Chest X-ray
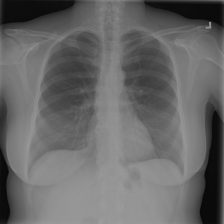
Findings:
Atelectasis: negative
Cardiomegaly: negative
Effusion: negative
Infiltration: negative
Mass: negative
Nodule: negative
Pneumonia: negative
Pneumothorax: negative
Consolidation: negative
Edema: negative
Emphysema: negative
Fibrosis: negative
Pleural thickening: negative
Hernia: negative